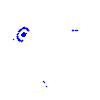
Particle: pion